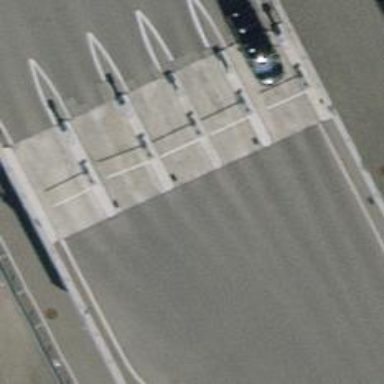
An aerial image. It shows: Lift gate barrier.